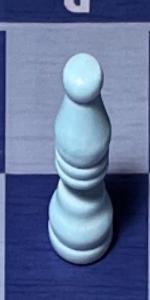
Label: Bishop_White